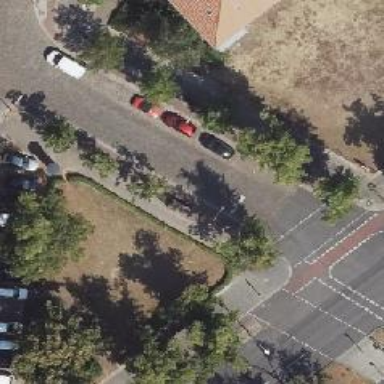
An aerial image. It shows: Road with traffic signals.